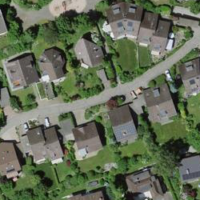
EUNIS habitat code: 55
Species observed at this site:
Prunella vulgaris
Lysimachia nummularia
Veronica filiformis
Geum rivale
Dianthus armeria
Filipendula ulmaria